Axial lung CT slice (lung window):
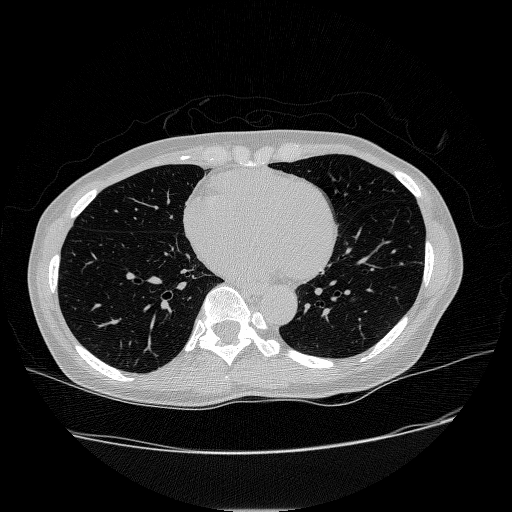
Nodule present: no